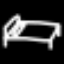
Label: bed